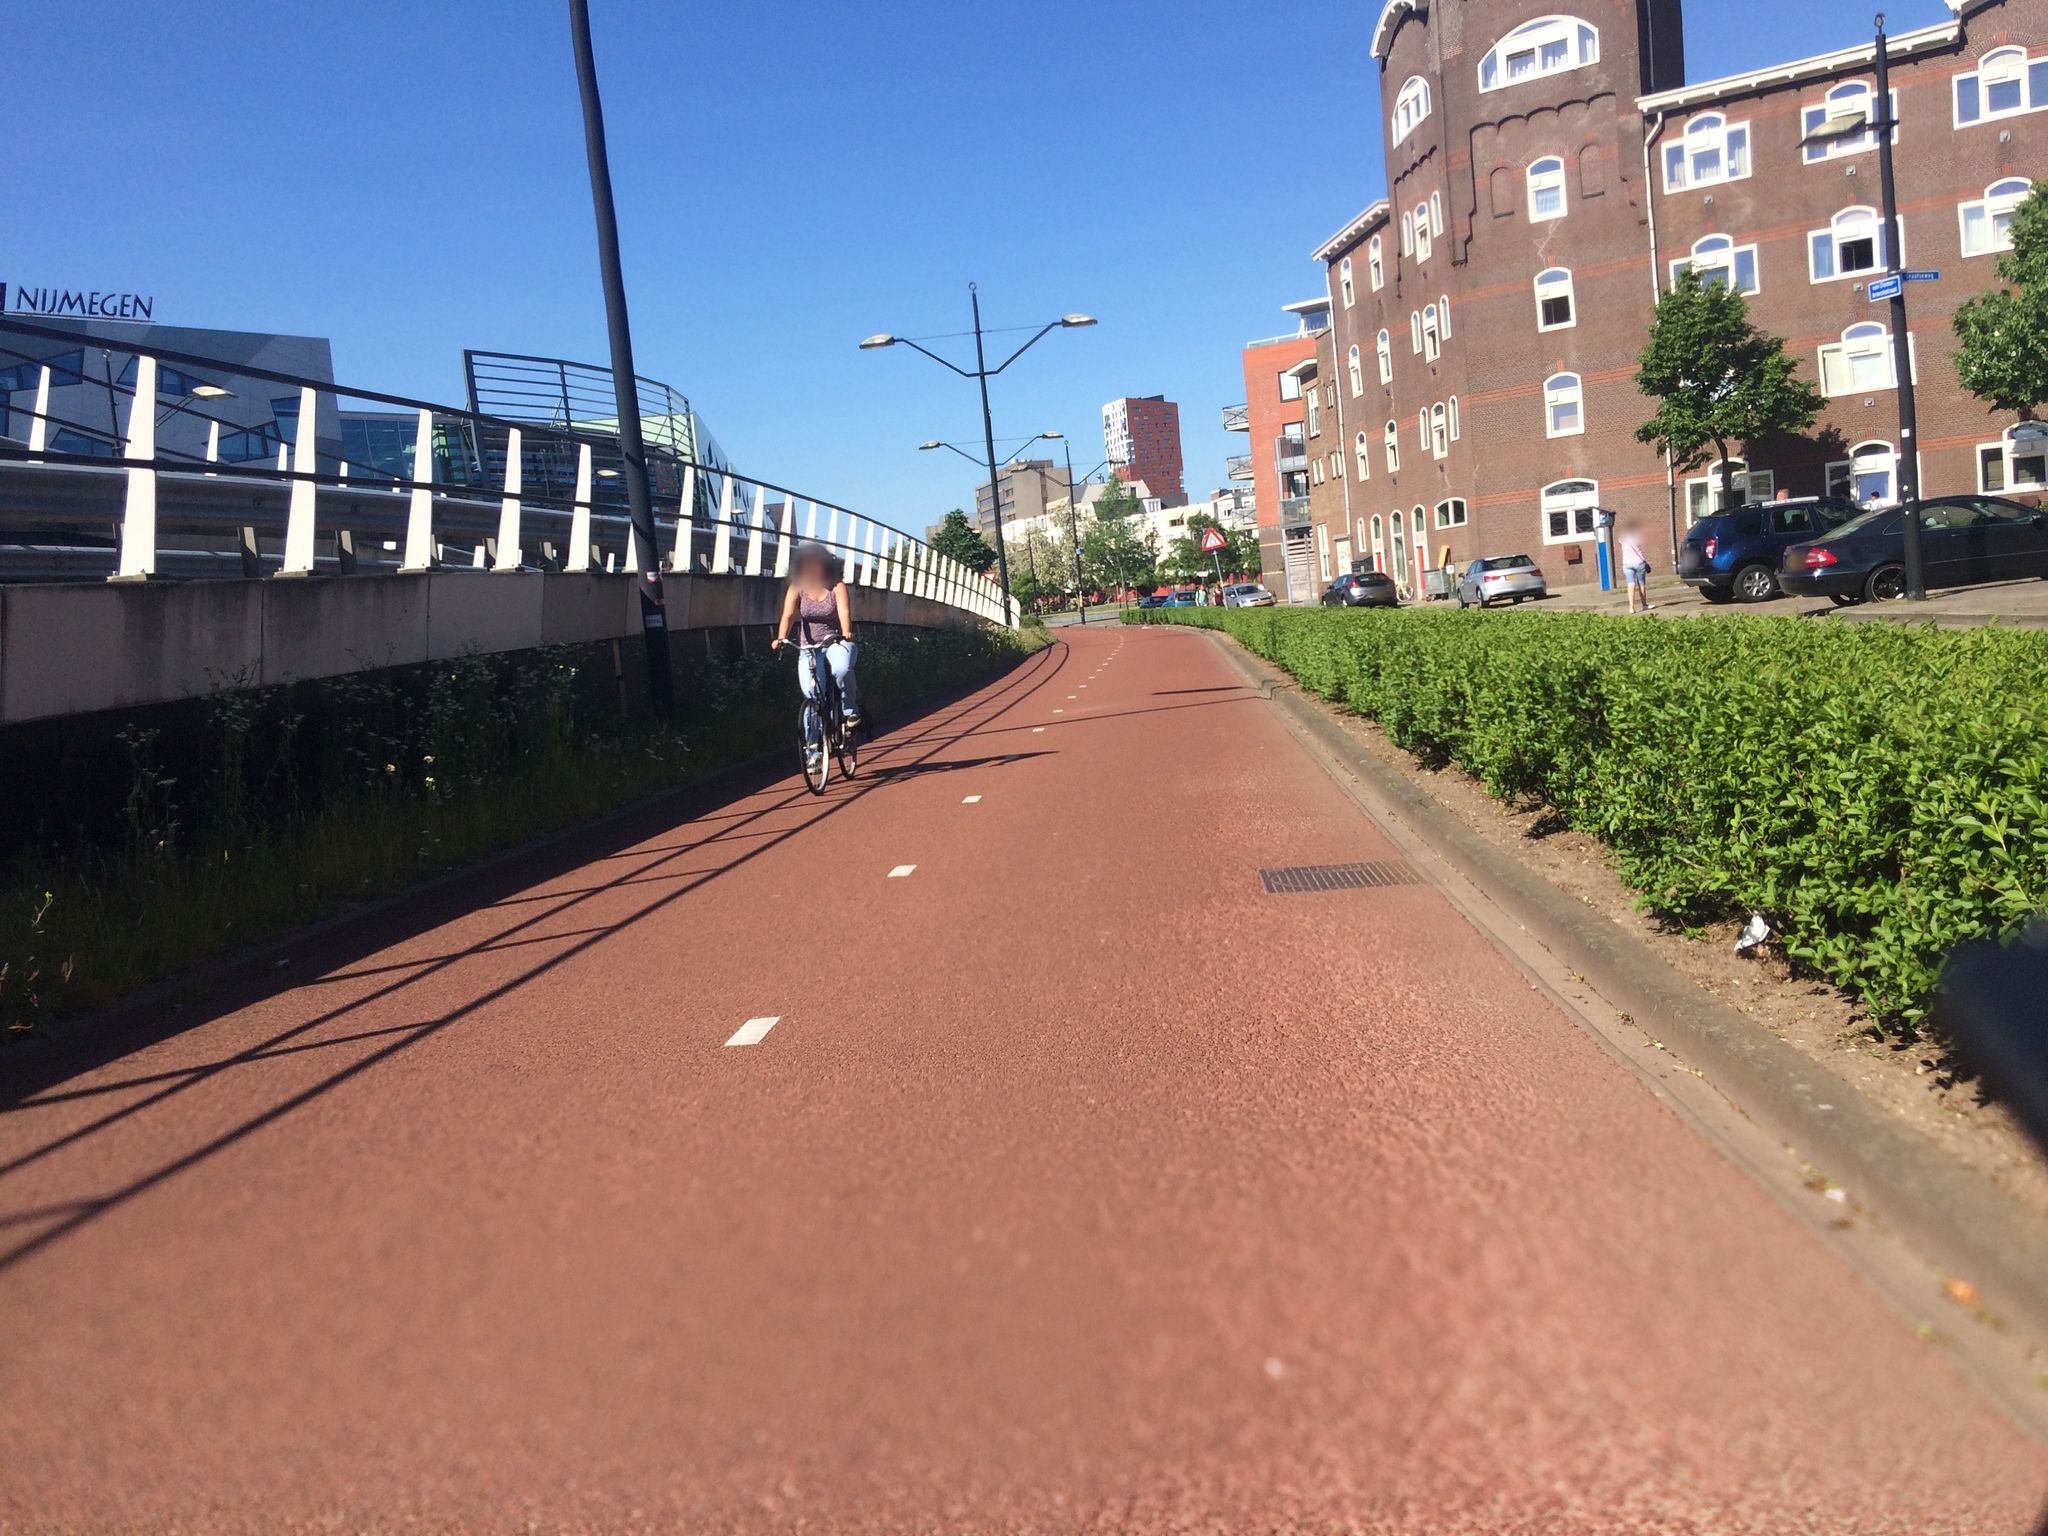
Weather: clear
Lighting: day
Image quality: good
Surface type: cycling surface
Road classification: busway
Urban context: urban centre
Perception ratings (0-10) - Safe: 5.2, Lively: 4.77, Beautiful: 8.81, Boring: 1.3, Depressing: 3.65, Wealthy: 6.49